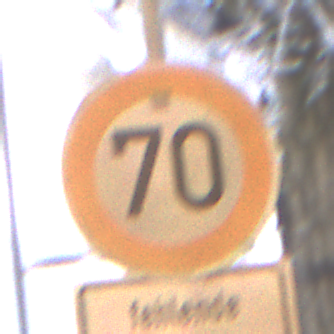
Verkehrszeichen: Geschwindigkeit70
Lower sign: HinweiseAufGefahrenDurchVerbaleAngabe7
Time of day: Night
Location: Outdoor (Urban)
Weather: Overcast
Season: Winter
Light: Artificial